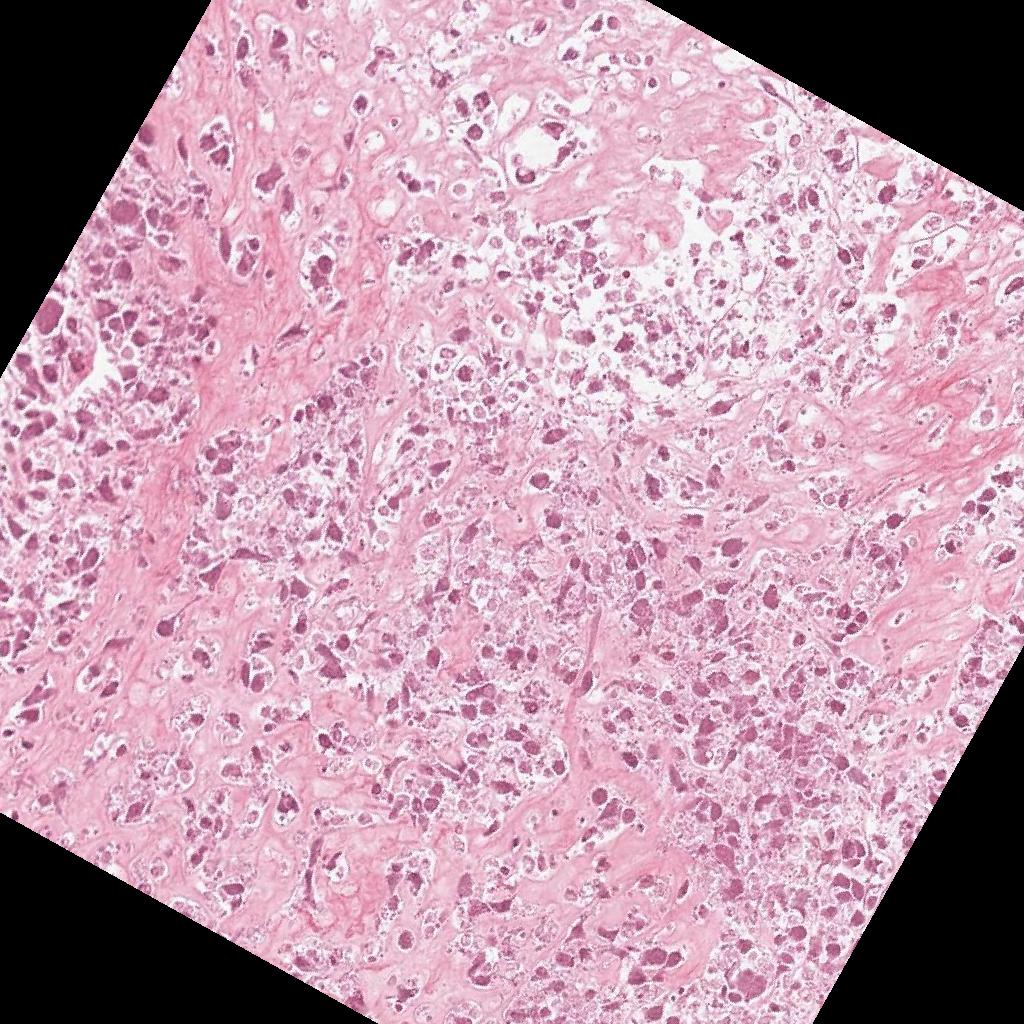
Label: Non-Viable-Tumor